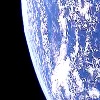
Label: cloud